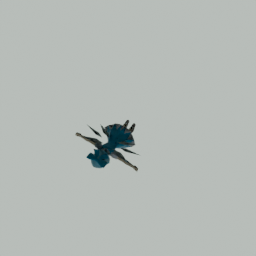
Label: people